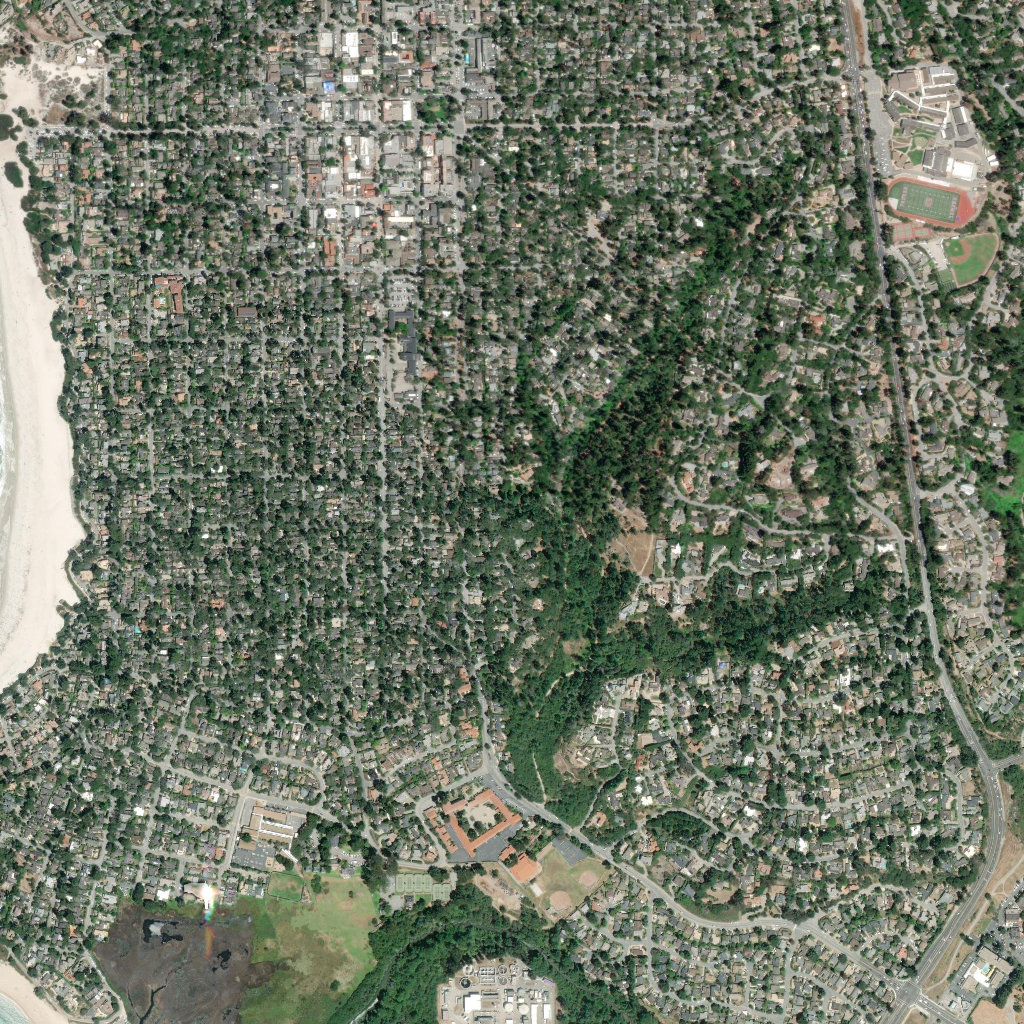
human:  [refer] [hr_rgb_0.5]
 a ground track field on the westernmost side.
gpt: <box>[[25, 84, 29, 87, 0]]</box>